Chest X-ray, AP view. Patient: 39 years old, sex F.
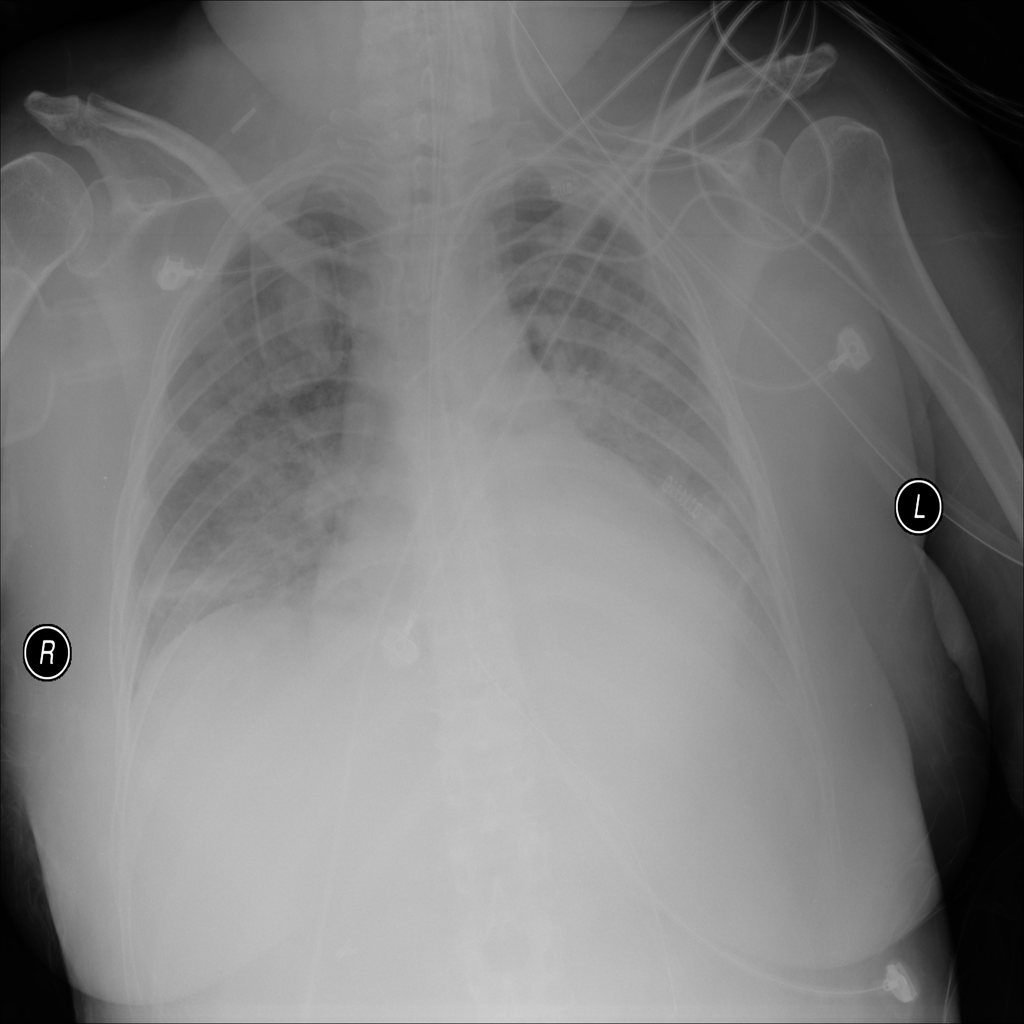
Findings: No Finding